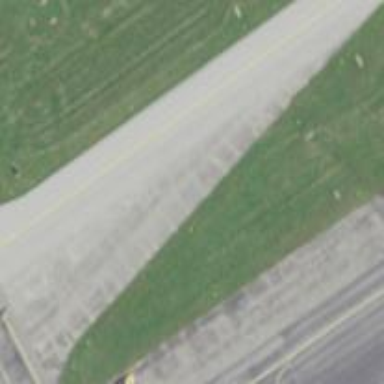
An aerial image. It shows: Apron at the airport.